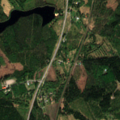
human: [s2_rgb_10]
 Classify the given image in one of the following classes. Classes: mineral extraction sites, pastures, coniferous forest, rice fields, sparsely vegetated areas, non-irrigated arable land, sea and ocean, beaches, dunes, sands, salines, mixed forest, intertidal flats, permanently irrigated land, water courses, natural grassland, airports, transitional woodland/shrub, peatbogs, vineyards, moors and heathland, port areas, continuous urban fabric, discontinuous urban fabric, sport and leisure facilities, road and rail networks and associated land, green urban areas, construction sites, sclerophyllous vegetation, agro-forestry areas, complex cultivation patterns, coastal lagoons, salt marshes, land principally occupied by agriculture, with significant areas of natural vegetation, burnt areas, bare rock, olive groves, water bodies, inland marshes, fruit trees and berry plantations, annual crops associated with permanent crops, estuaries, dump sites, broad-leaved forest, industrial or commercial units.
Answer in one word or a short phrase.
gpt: coniferous forest, mixed forest, transitional woodland/shrub